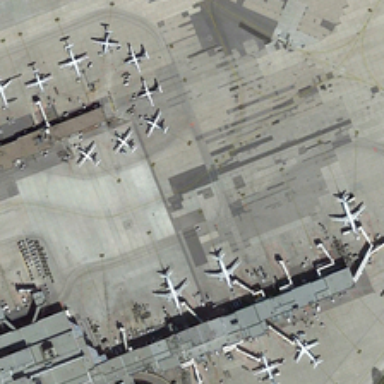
Many planes are parked at the airport .